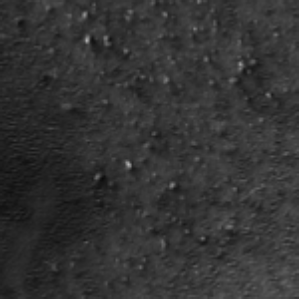
Label: frost